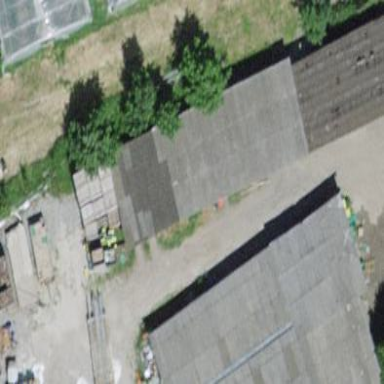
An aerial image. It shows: Shed building.